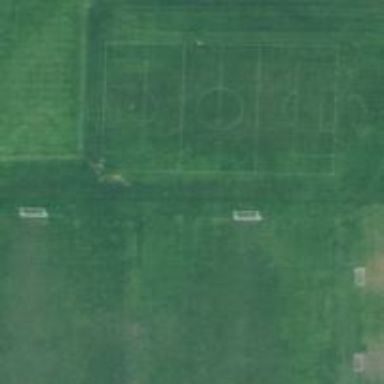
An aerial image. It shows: Soccer pitch for leisureland activities.